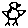
Label: bird